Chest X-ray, PA view. Patient: 46 years old, sex M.
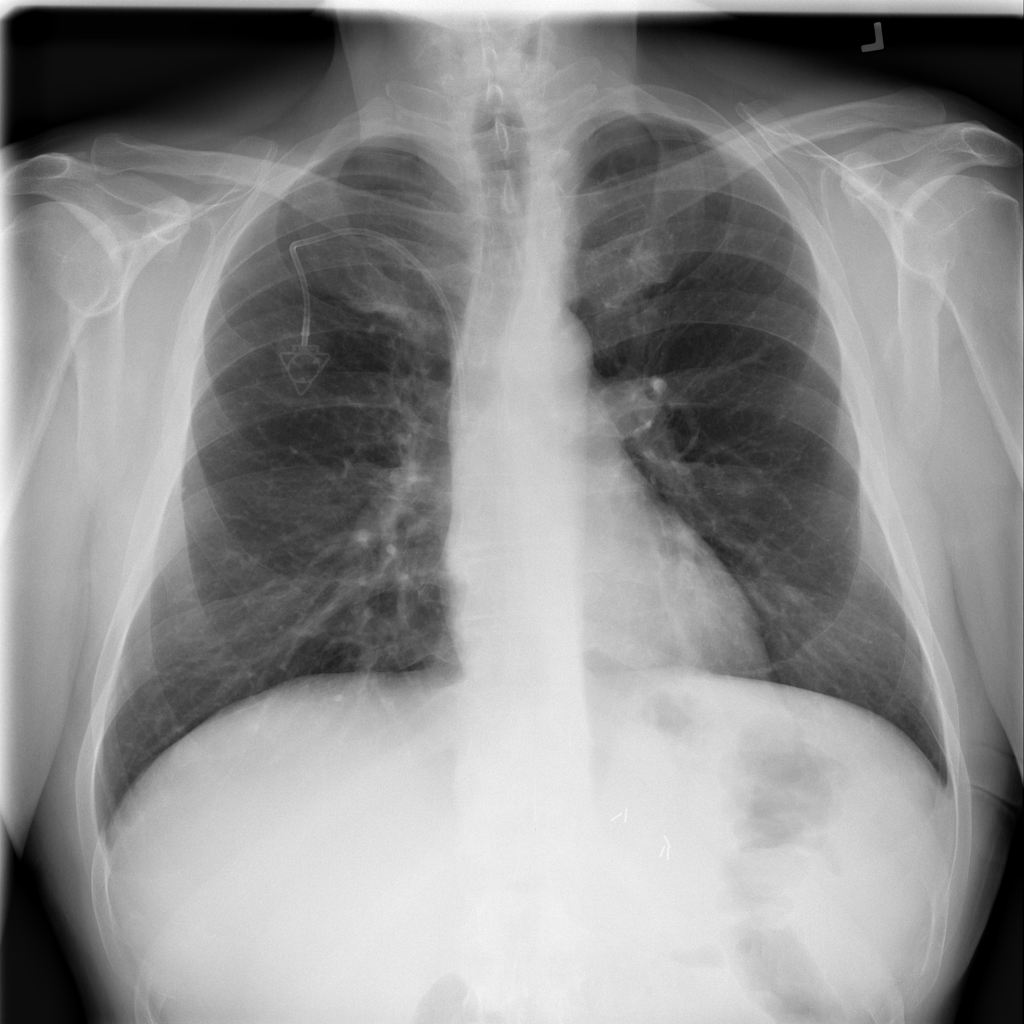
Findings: No Finding